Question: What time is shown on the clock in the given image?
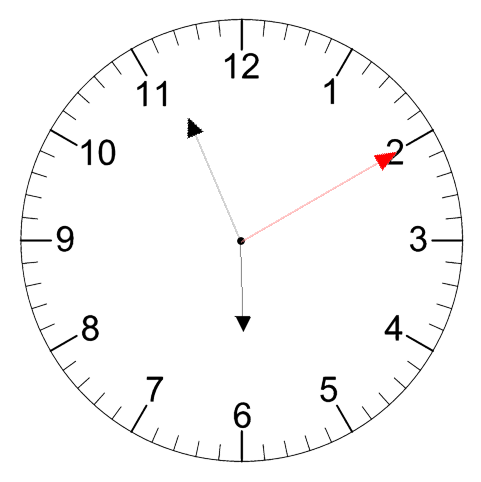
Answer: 05:56:10